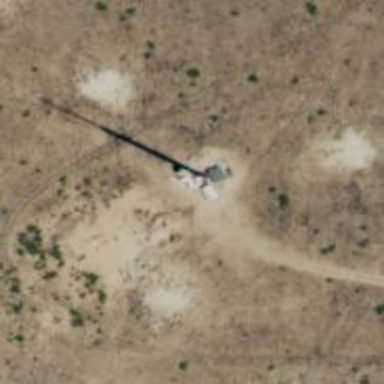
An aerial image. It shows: Man-made mast used for communication purposes.